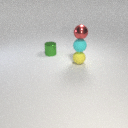
small cyan rubber sphere above small yellow rubber sphere